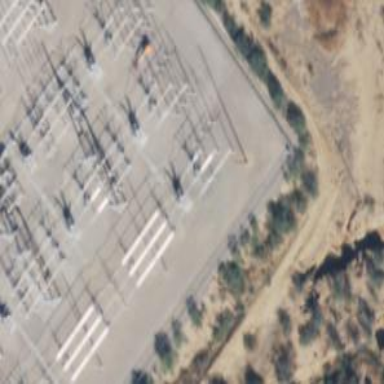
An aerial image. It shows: Switch used for power control.